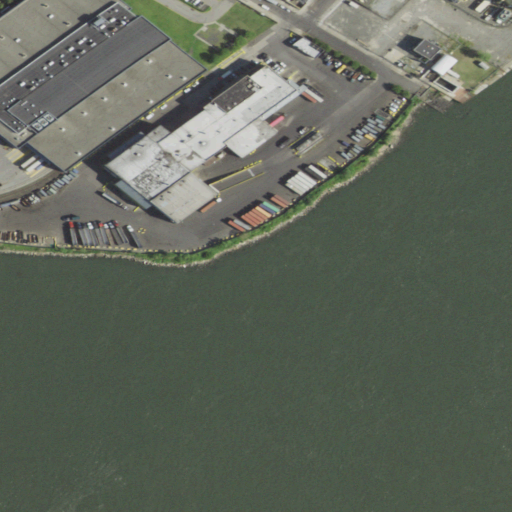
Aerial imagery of cape in New York named Stony Point containing open water, high intensity development, medium intensity development, low intensity development, and open development